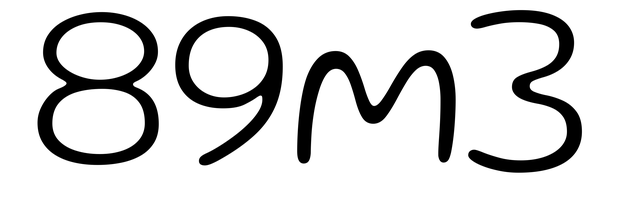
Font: Gluten_ExtraLight